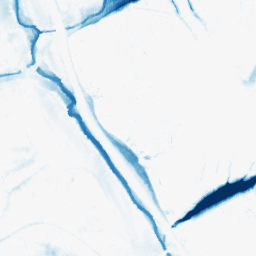
Category: morphological
Decomposition family: morphological_ellipse
Decomposition parameters: operation: closing
width: 30
height: 20
Upsampling method: bicubic_16x
Upsampling parameters: scale: 16
Upsampling scale: 16